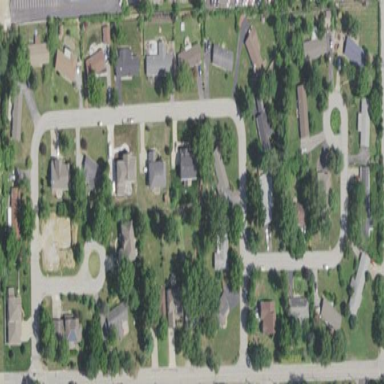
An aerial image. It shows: Single-family residential area.